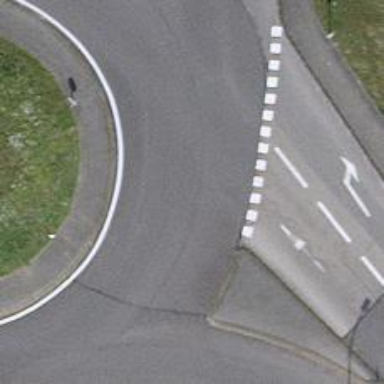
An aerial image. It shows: Tertiary road with asphalt surface leading to roundabout.